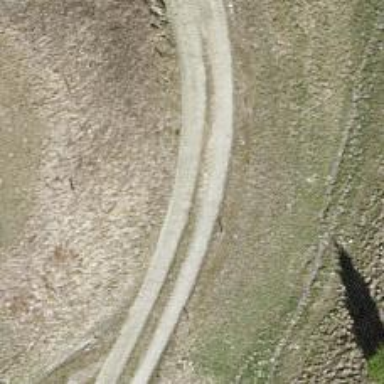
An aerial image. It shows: Track road with ground surface.